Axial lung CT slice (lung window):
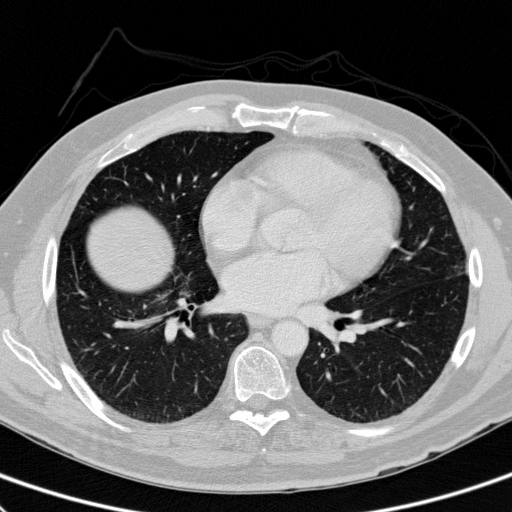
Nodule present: no